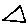
Label: triangle